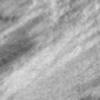
Label: change